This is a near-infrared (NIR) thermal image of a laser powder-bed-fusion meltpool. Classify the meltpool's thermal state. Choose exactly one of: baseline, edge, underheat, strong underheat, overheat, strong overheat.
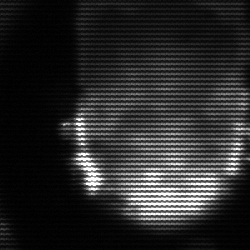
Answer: baseline